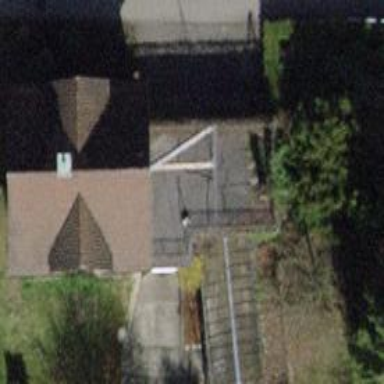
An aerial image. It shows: Detached building with hipped roof shape.